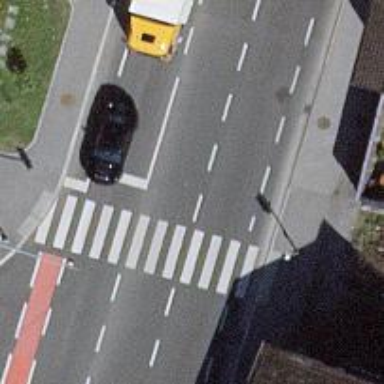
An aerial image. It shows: Road with traffic signals.